Question: I went to the Google Developer page to create the sign in for IOS and when it comes to generating the conf file, I get to this page and it seems like it's stuck here.

I've tried every browser: Chrome, IE, Firefox, and Opera (Without ad block or pop up blocker) and it doesn't move.
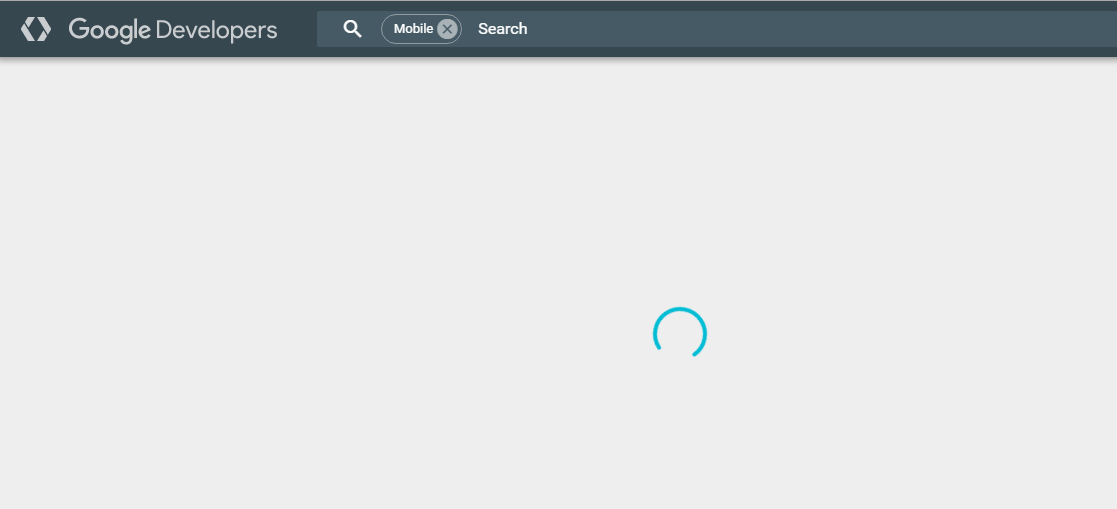
Answer: I just found out that I did not authorize Google API Key. From the GOogle Developer's portal.